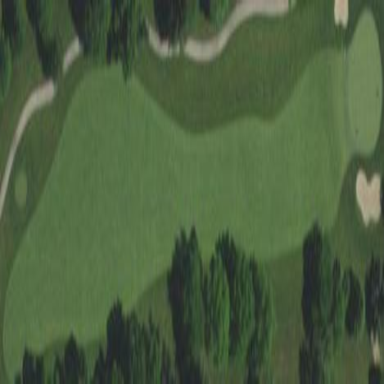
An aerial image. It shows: Grassy area designated as golf fairway.